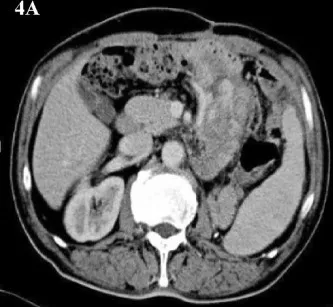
(A, B) Abdominal image before the fourth operation.
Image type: radiology (ct)